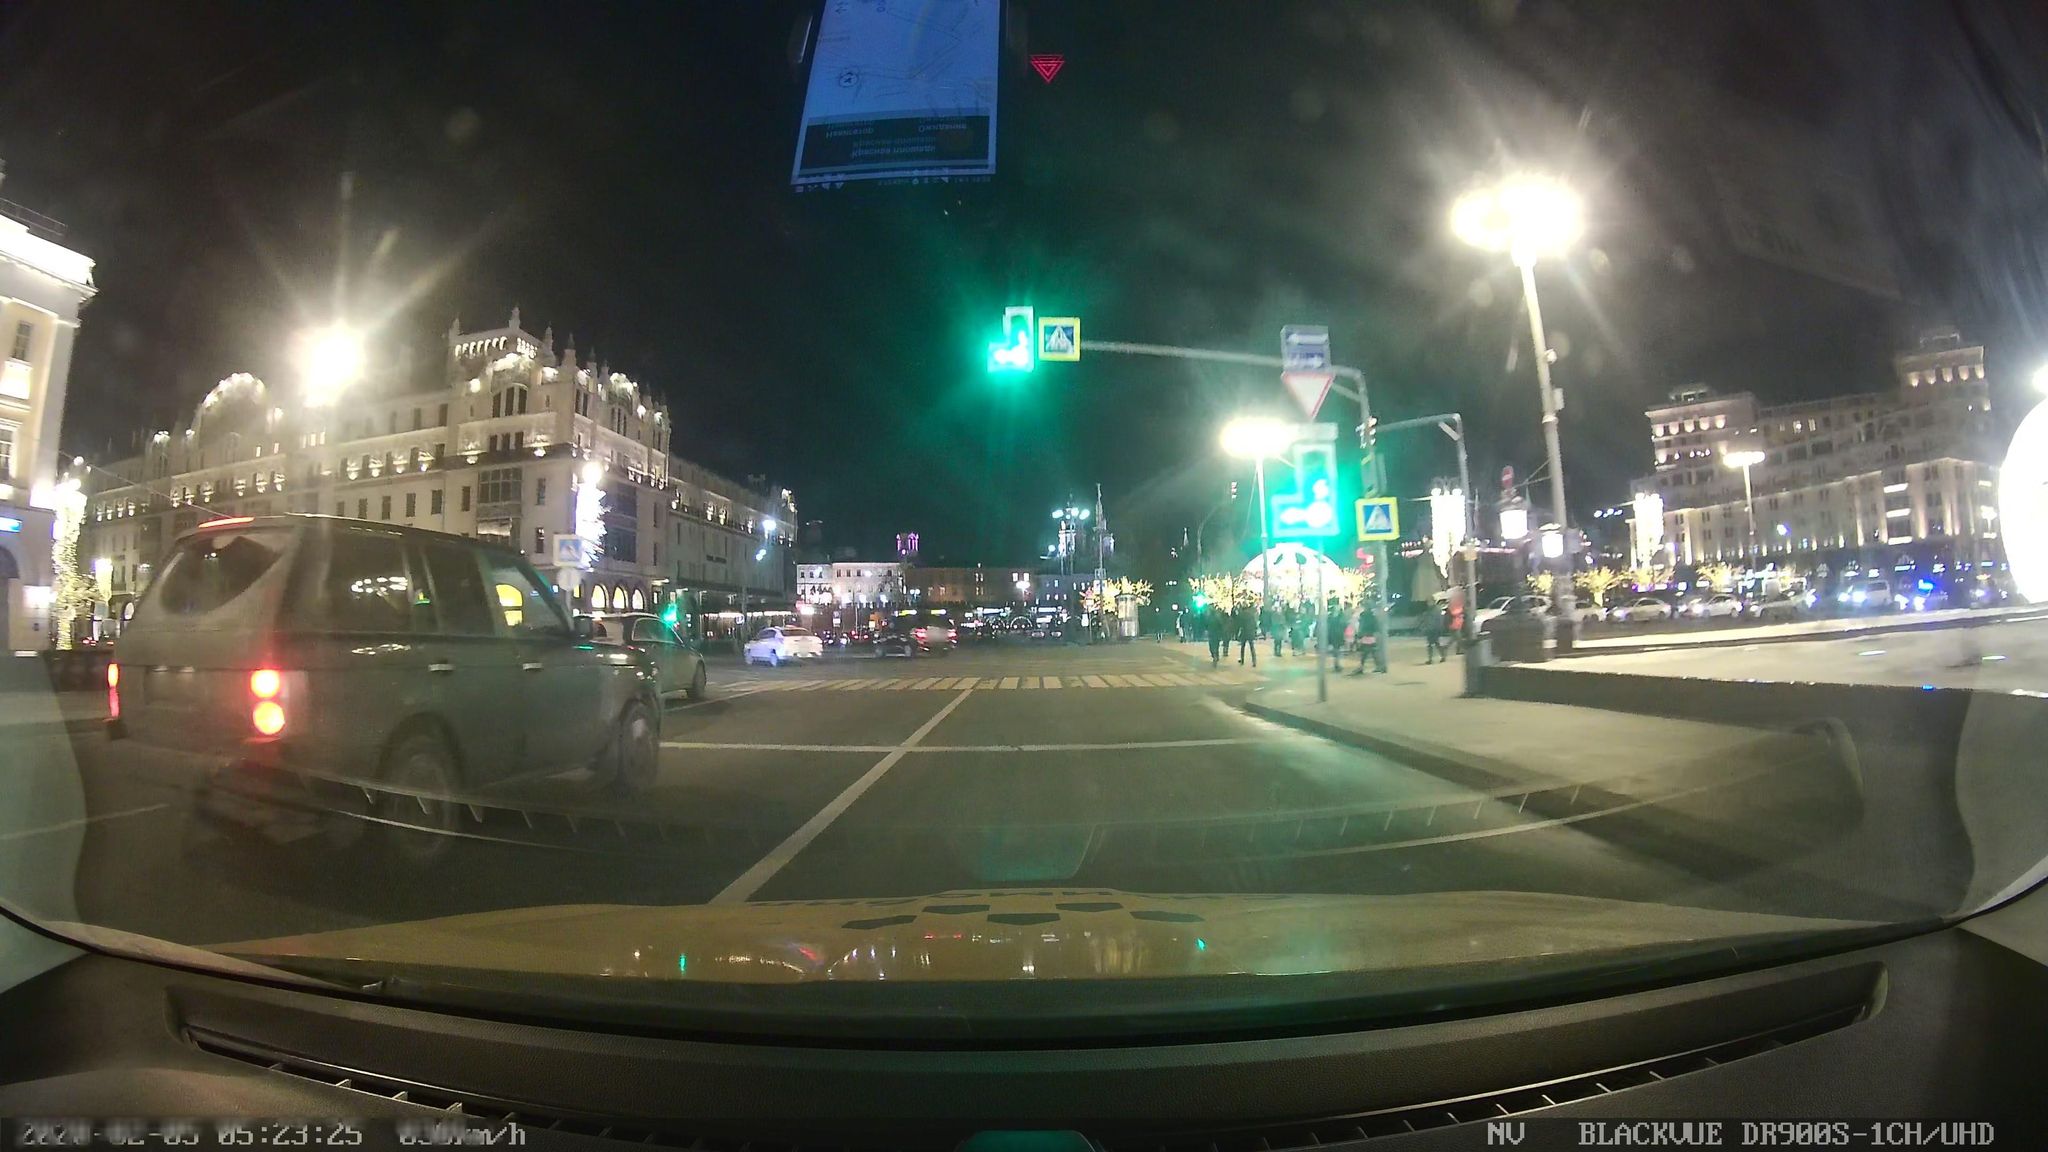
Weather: clear
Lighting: night
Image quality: slightly poor
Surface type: driving surface
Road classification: footway
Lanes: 5
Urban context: urban centre
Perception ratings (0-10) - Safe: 1.69, Lively: 4.77, Beautiful: 4.61, Boring: 0.72, Depressing: 3.83, Wealthy: 1.22